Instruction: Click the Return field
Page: home
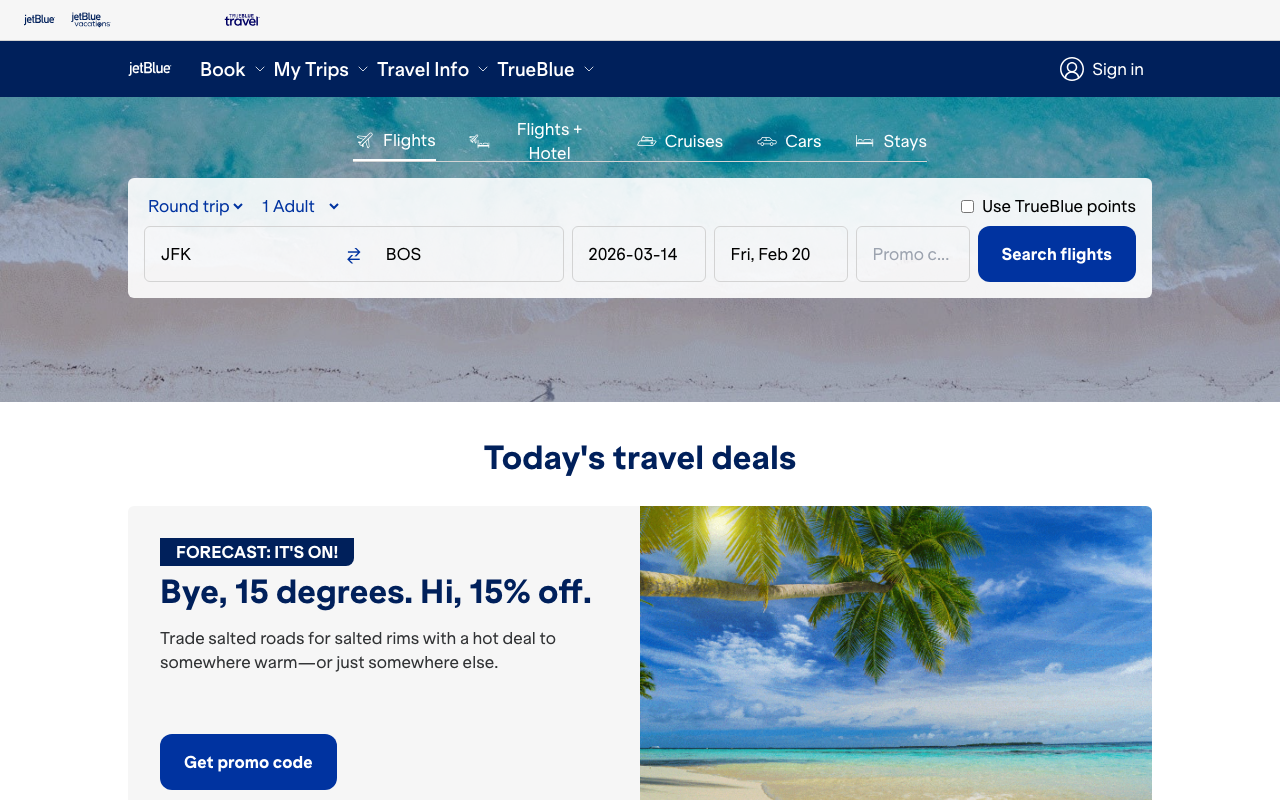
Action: click